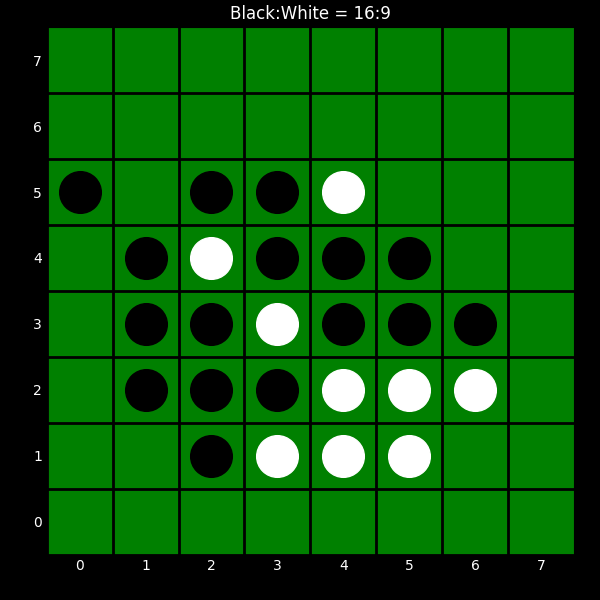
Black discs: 16
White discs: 9